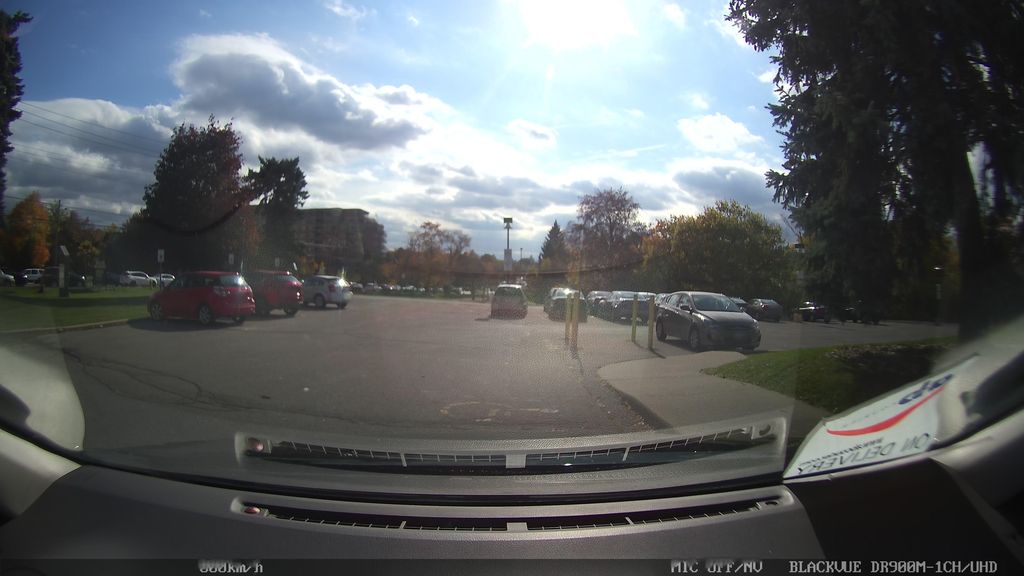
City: toronto